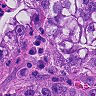
Metastatic tissue present: yes